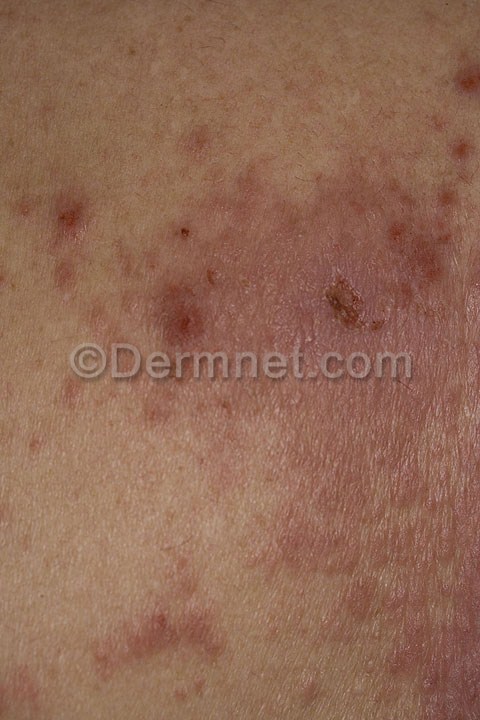
Disease: Eczema Photos